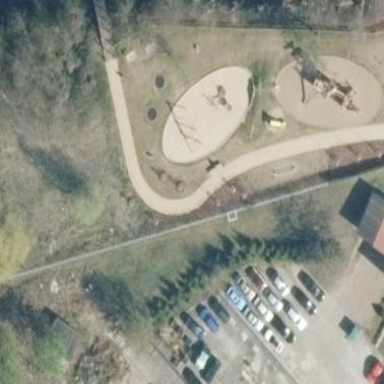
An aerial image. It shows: Playground area for leisure activities on the land.